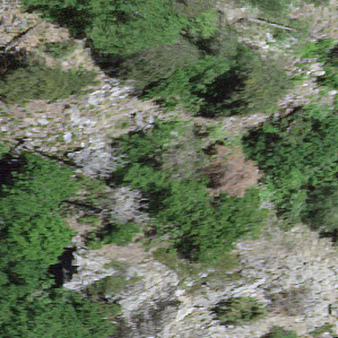
Label: bouldering_area